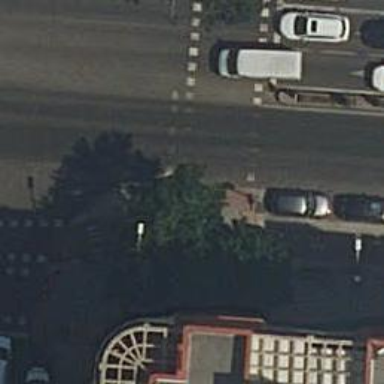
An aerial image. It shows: Zebra crossing with traffic signals. The crossing is marked by traffic lights.